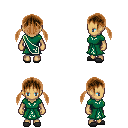
a pixel art fantasy rpg character, female body template, human, tanned skin, sash dress, white pants, brown twin-tailed hairstyle, gray slippers, four views (front, back, left, right), 2x2 character sprite sheet, small pixel art, hard edges, no anti-aliasing